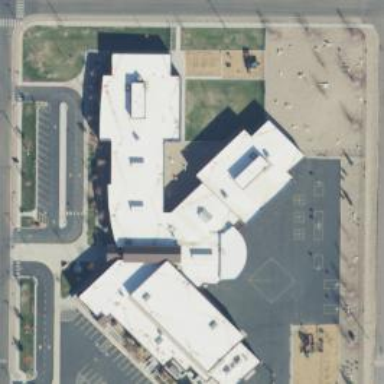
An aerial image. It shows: School.